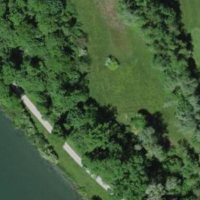
EUNIS habitat code: 53
Species observed at this site:
Fagus sylvatica